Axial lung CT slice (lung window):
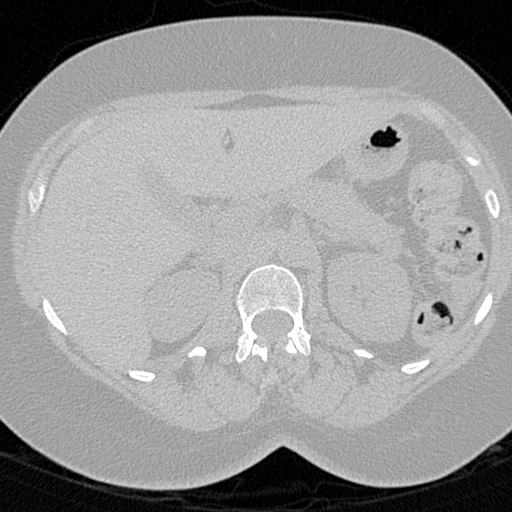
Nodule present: no